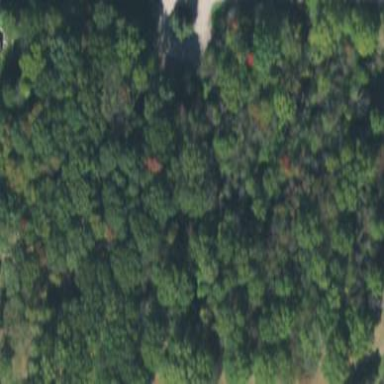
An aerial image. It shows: Deciduous woodland area.